Question: The following is a query for creating a table:
'''
CREATE TABLE "FacilityRating"(
"FacilityRatingId" INTEGER PRIMARY KEY NOT NULL,
"Stars" VARCHAR,
"Facility_FacilityId" INTEGER,
"User_UserId" INTEGER,
FOREIGN KEY (Facility_FacilityId)
REFERENCES Facility(FacilityId)
ON DELETE CASCADE
ON UPDATE CASCADE,
FOREIGN KEY (User_UserId)
REFERENCES User(UserId)
ON DELETE CASCADE
ON UPDATE CASCADE
)
'''
However, when I insert a new row in 'Facility_FacilityId' and 'User_UserId' with some random numbers, SQLite does not give error but adds it anyway.
Here is a snapshot:

Any hint what is going on here? I am using SQLite Manager, an Add-on for Mozilla Firefox
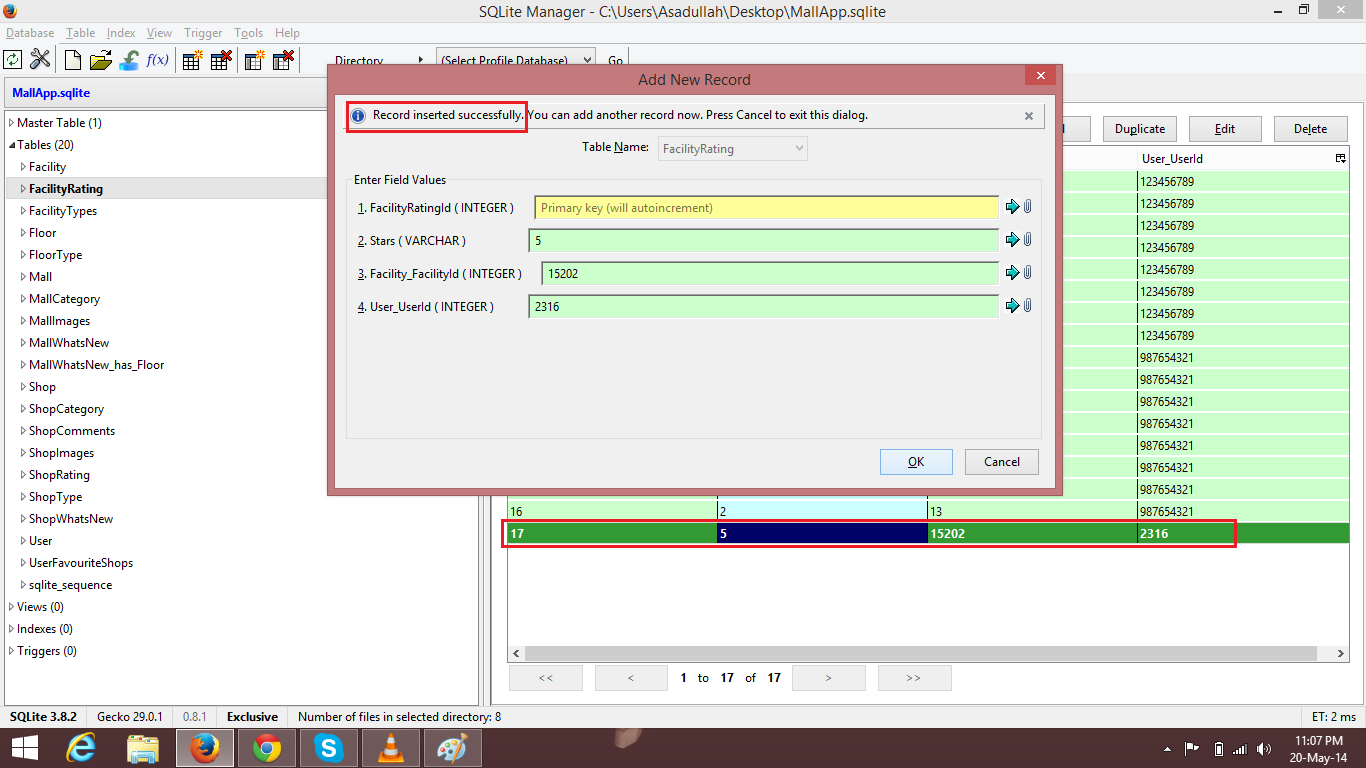
Answer: The <URL> says:
> Foreign key constraints must be enabled by the application at runtime, using the <URL> command. For example:'''
sqlite> PRAGMA foreign_keys = ON;
'''
Foreign key constraints are disabled by default (for backwards compatibility), so must be enabled separately for each database connection.